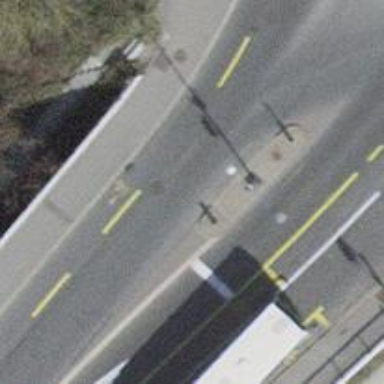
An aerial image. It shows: Primary highway with asphalt surface. There are sidewalks on both sides and designated cycle lanes.